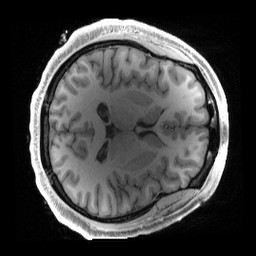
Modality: T1w
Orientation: axial
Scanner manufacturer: siemens
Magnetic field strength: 3 T
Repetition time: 2.4 s
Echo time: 0.00222 s